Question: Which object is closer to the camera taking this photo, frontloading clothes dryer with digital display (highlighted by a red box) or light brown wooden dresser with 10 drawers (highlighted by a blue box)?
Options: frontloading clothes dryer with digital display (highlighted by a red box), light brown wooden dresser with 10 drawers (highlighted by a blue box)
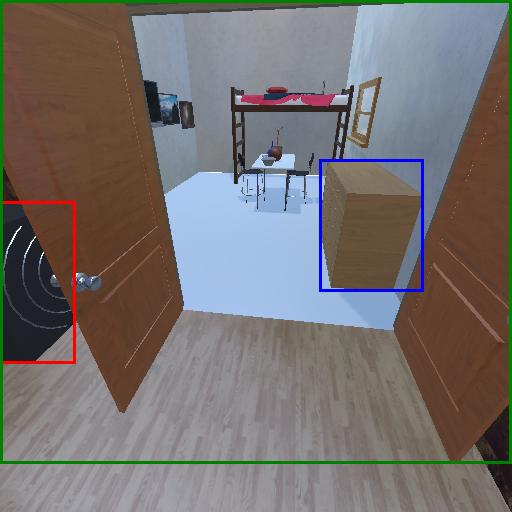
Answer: frontloading clothes dryer with digital display (highlighted by a red box)